八年级 · 计数
甲、乙两名队员参加射击训练,各自射击10次的成绩分别被制成下列统计图.根据以上信息,整理分析数据如下:|队员|平均/环|中位数/环|众数/环||:---:|:---:|:---:|:---:||甲|7|$b$|7||乙|$a$|7.5|$c$|(1)$a=underline{7};b=underline{7};c=underline{8};$（2）已知乙队员射击成绩的方差为4.2环${}^{2}$,计算出甲队员射击成绩的方差,并判断哪个队员的射击成绩较稳定;（3）若甲再试一次,第11次的测试成绩为7环,与前10次成绩相比,甲第11次射击后成绩的方差将变小(填“变大”、“变小”、“不变”).
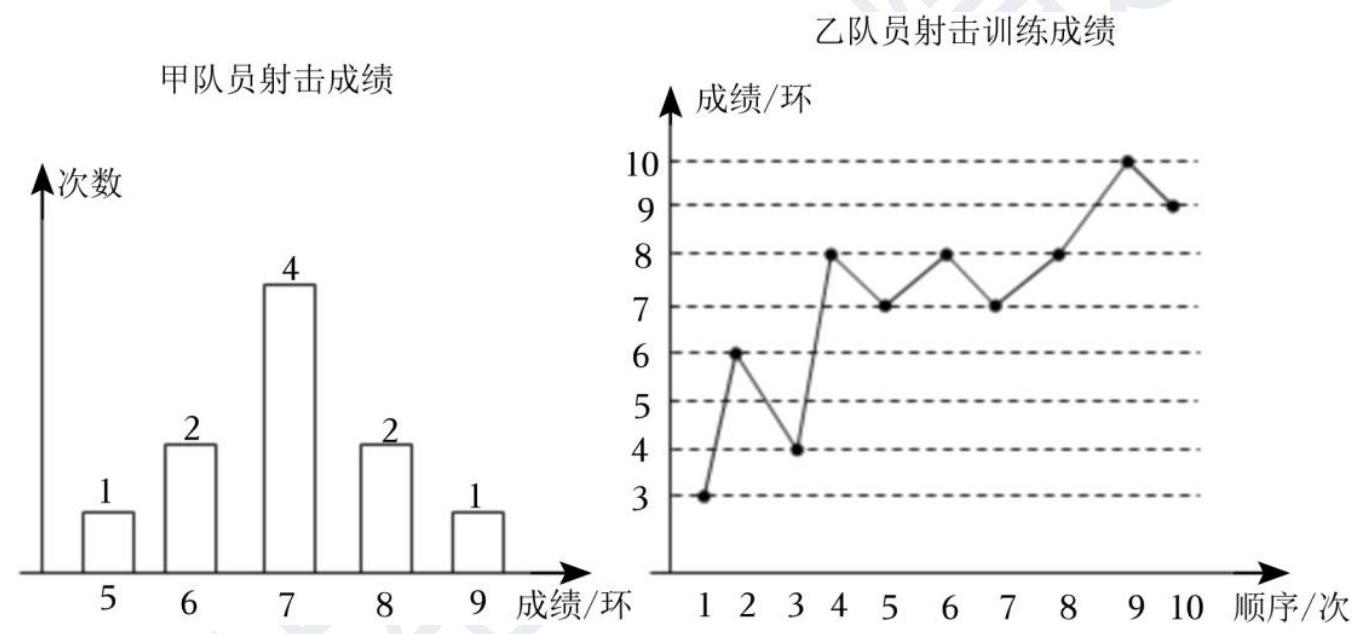
答案: (1)列出乙队员10次射击的成绩,分别求出平均数$a$和众数$c$,找出甲的成绩从小到大排列后处在中间位置的两个数,求出中位数$b$即可;（2）计算出甲的方差,然后进行比较得出结论;（3）计算出甲第11次射击后的方差,与原来的方差比较即可得到结论.【解析】解：（1）乙队员射击成绩为:$3,4,6,7,7,8，8，8，9，10$，则平均数$mathbf{a}=frac{3+4+6+7times2+8times3+9+10}{10}=7$,众数$c=8$,甲队员射击成绩的中位数${b}=frac{7+7}{2}=7$,故答案为:$7,7,8$;（2）甲队员射击成绩的方差$S^{2}=frac{(5-7)^{2}+2times(6-7)^{2}+4times(7-7)^{2}+2times(8-7)^{2}+(9-7)^{2}}{10}=1.2$(环$^{2}$),$because$乙队员的方差为4.2环${}^{2}$,$therefore$甲队员的方差小于乙队员的方差，即甲队员的射击成绩较稳定；（3）甲再试一次，第11次的测试成绩为7环，此时的平均数仍然为7环，此时的方差为:$S^{2}=frac{(5-7)^{2}+2times(6-7)^{2}+5times(7-7)^{2}+2times(8-7)^{2}+(9-7)^{2}}{11}=frac{12}{11}<1.2$,即甲第11次射击后成绩的方差将变小。故答案为:变小.【点睛】此题考查了方差、平均数、中位数、众数,熟练掌握各个量的求法及意义是解题的关键.